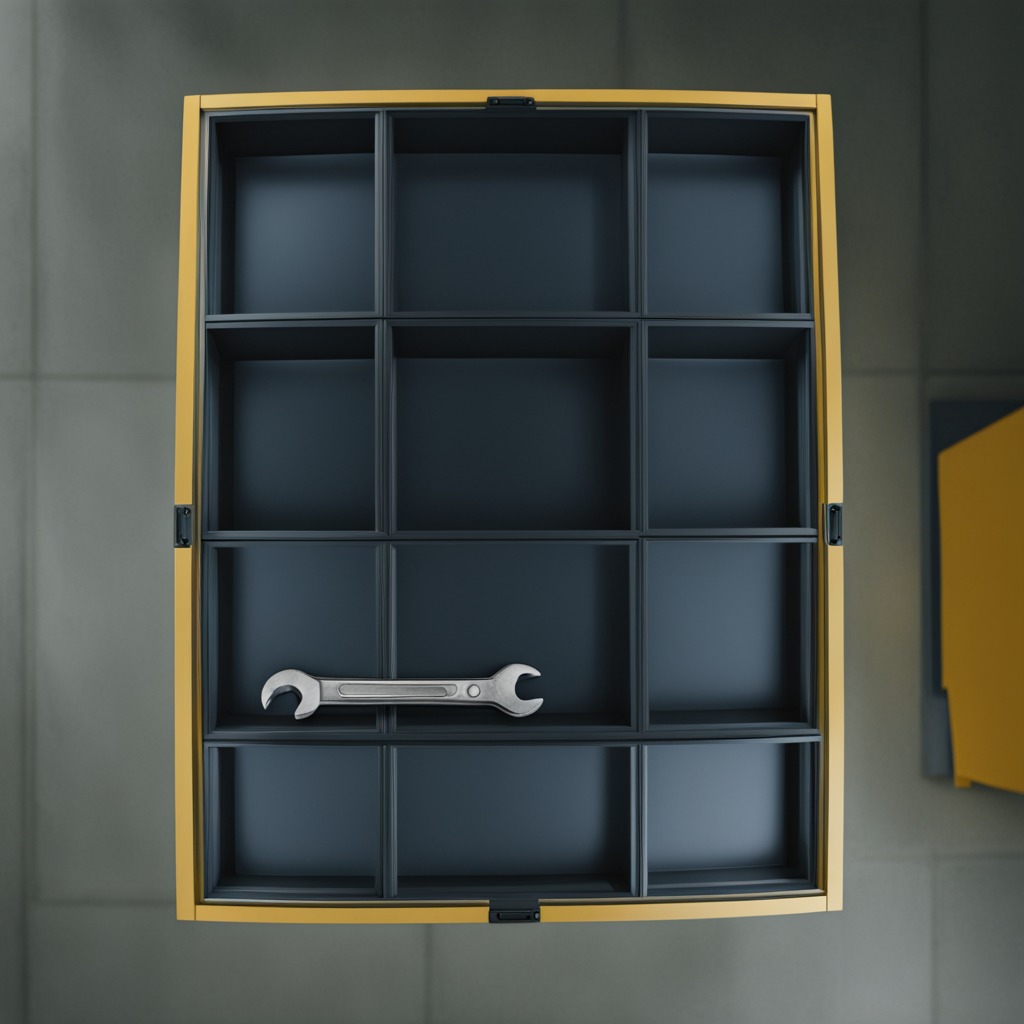
An wrench lies on the toolbox surface in the airplane hangar workshop.